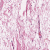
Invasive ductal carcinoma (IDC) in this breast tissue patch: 0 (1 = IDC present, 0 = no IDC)